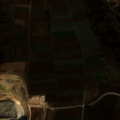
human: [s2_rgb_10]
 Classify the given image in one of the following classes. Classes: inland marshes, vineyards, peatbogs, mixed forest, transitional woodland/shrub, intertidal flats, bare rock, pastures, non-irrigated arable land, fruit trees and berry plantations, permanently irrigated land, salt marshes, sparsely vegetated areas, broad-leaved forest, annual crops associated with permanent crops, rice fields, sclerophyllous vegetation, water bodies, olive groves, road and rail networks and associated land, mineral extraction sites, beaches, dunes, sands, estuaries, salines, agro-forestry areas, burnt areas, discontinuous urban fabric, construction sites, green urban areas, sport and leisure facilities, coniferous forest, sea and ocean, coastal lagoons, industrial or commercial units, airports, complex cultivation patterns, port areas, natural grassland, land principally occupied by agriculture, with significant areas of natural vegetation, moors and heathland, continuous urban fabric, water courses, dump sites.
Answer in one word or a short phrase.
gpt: mineral extraction sites, non-irrigated arable land, complex cultivation patterns, land principally occupied by agriculture, with significant areas of natural vegetation, broad-leaved forest